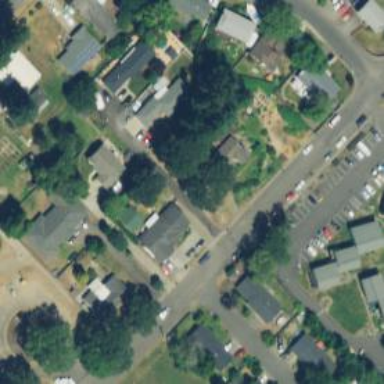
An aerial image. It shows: Residential road with sidewalk on the left.